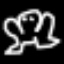
Label: frog